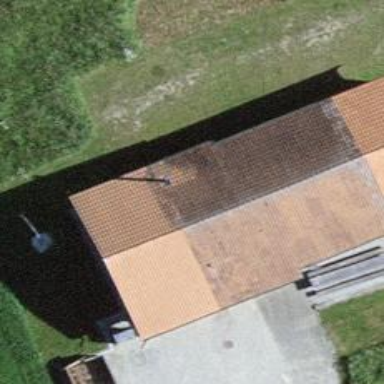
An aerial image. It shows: Building dedicated to shooting sports.